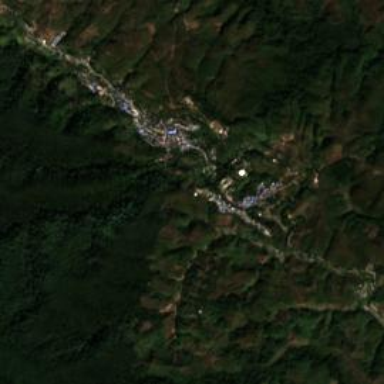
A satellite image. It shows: Ethnic township within town.